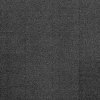
Atmospheric dust classification: dusty